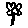
Label: flower